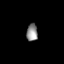
Tissue: prostate
Cell type: T cells
Senescence score: 0.3506
Nuclear area (px): 191
Mean DAPI intensity: 142.592